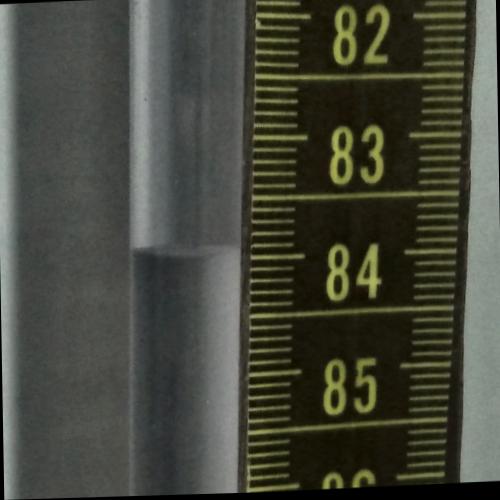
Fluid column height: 83.9 cm